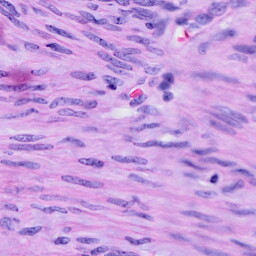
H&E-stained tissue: Cervix